Question: I've a 3d model of a tube geometry. There are 18000 co-ordinates on production side. I am taking every 9th co-ordinate so that actually plotting 9000 co-ordinates to build a tube geometry. I've to use 'CanvasRenderer' only.
Now when I use 'vertexColors: THREE.VertexColors' in 'WebGLRenderer', the model displays different color on each face. When I change it to 'CanvasRenderer', the model turns into white color only. Even I change 'vertexColors: THREE.FaceColors', the result is same.
Please find below the link of jsfiddle and link of my previous where mrdoob added support for 'material.vertexColors = THREE.FaceColors' to CanvasRenderer.
<URL>
<URL>
Please find below the image to apply colors based on values.

As shown in the image there are 12 values at 12 different degrees for every co-ordinate. So I've created a tube with radius segment of 12. Then I've stored these values into JSON file but as there 18000 points, the file becomes to heavy. Even though I am plotting 2000 points it takes too much time. For 2000 segments and each segment has 12 faces, there are 24000 faces on a tube.
Please find below the programming logic to apply color based on value of a parameter.
// get res values & apply color
var lblSeg=0; var pntId; var d=0; var faceLength=tube.faces.length;
var degrees = [ '30', '60', '90', '120', '150', '180', '210', '240', '270', '300', '330' ];
var faces = tube.faces; var degreeCntr=0; var degreeProp;
//console.log(faces);
var res30=0,res60=0,res90=0,res120=0,res150=0,res180=0,res210=0,res240=0,res270=0,res300=0,res330=0;
var res; var resDegree; var pnt=0;
'''
// fetching json data of resistivity values at different degree as //shown in the image
var result = getResValue();
for(var k=0; k<faceLength; k++){
resDegree = degrees[degreeCntr];
degreeProp = "r"+resDegree;
res = result.resistivity[pnt][degreeProp];
objects.push(result.resistivity[pnt]);
f = faces[k];
color = new THREE.Color( 0xffffff );
if(res<5){
color.setRGB( 197/255, 217/255, 241/255);
}
else if(res>=5 && res<50){
color.setRGB( 141/255, 180/255, 226/255);
}
else if(res>=50 && res<100){
color.setRGB( 83/255, 141/255, 213/255);
}
else if(res>=100 && res<200){
color.setRGB( 22, 54, 92);
}
else if(res>=200 && res<300){
color.setRGB( 15/255,36/255,62/255);
}
else if(res>=300 && res<400){
color.setRGB( 220/255, 230/255, 241/255);
}
else if(res>=400 && res<700){
color.setRGB( 184/255, 204/255, 228/255);
}
else if(res>=700 && res<1200){
color.setRGB( 149/255, 179/255, 215/255);
}
else if(res>=1200 && res<1500){
color.setRGB( 54/255, 96/255, 146/255);
}
else if(res>=1700 && res<1800){
color.setRGB( 36/255, 84/255, 98/255);
}
else if(res>1900){
color.setRGB( 128/255, 128/255, 128/255);
}
for(var j=0;j<4;j++)
{
tube.vertices.push(f.centroid);
vertexIndex = f[ faceIndices[ j ] ];
p = tube.vertices[ vertexIndex ];
f.vertexColors[ j ] = color;
}
degreeCntr++;
if(degreeCntr==10){
degreeCntr=0;
}
if(k%12==0 && k!=0){
pnt++;
}
}
'''
This logic takes too much time to render the model and the model becomes too heavy and we can't perform other operations. The FPS on android drops at 2-3 FPS. Actually I've to render this model on iPad so have to use canvas renderer only.
So, how do I make this model lighter to load and works smoothly on iPad ? and is there any other way to apply colors on every face ? If canvas map as texture can be applied to make the model lighter, how do I build that map with all the colors based on value ?
After changing library version to r53, 'vertexColors: THREE.FaceColors' and 'face.color.setRGB( Math.random(), Math.random(), Math.random())', the model displays random color for each face on canvas rendering.
So now the issue is applying colors as per requirements (either by canvas map or any feasible solution) and to make the model lighter to load it smoothly on iPad.
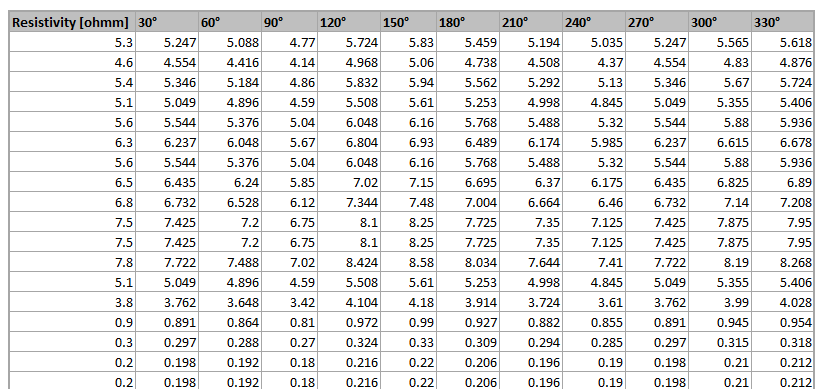
Answer: I believe this will give you a little bit better performance + if you could come up with some automated method of calculating colors for each angle offset, that you could set hex color directly:
'''
for ( var i = 0; i < tube.faces.length; i ++ ) {
tube.faces[ i ].color.setHex( Math.random() * 0xffffff );
}
'''
As I explained to you in the previous message - <URL>, using canvas textures will only increase load to you fps if you'll attempt to render so many faces.
If you really want to render 24,000 faces on canvas renderer and still hope that it gonna show up good on an iPad - you are out of your mind!))
Here is the only solution that I can think of for now:
1) Set your tube to only 1 segment.
2) Create 12 canvas elements (for every radius segment) with Width equal to your tube length (see my link above).
3) Now imagine that your 2000 segments you are going to create inside of each canvas. So, you divide your canvas length by 2000 and for every one of the portion of this division you set your calculated color!!! (Just like the Stats() FPS bar shows it's bar, but you are going to have each bar different color).
4) Then you just apply your colored-bars-canvas-texture to each one of your 12 radius segments and you are good to go!!
This way you'll only get initial page load (calculating 'em 24,000 colored-bars) and YOUR WHOLE TUBE ONLY GONNA BE 12 FACES!!!
Now, I know your next question is going to be: How I'll pick my faces to show my lines with tag text?
Well, very simple! Just take current face (1 of 12) pick position coordinates and translate them back to your JSON, just the same way you would do with 24,000 faces;)
Hope that helps!